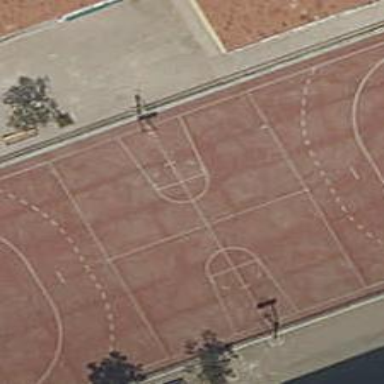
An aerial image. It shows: Basketball court on pitch.